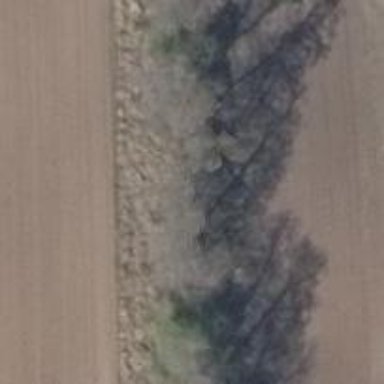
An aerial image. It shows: Row of deciduous broadleaved trees.